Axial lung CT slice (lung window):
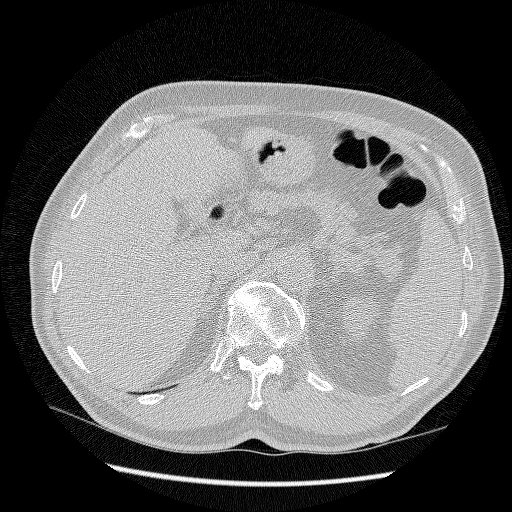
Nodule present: no